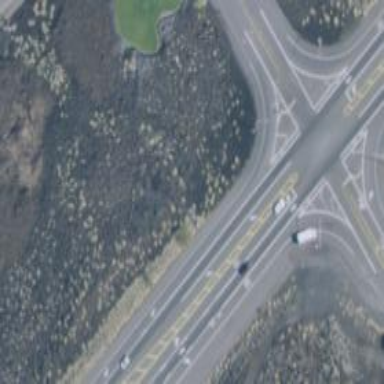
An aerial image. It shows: Asphalt road classified as primary highway.